Here is the wavelet time-frequency representation (scalogram) of a rolling-element bearing's vibration measurement. Classify the bearing condition as one of: normal, inner_race, outer_race, ball.
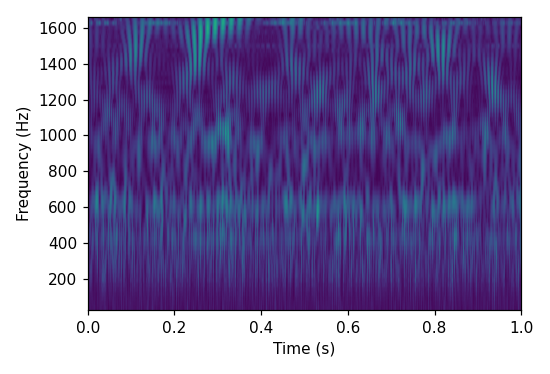
Answer: outer_race